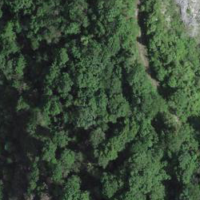
EUNIS habitat code: 41
Species observed at this site:
Asplenium scolopendrium